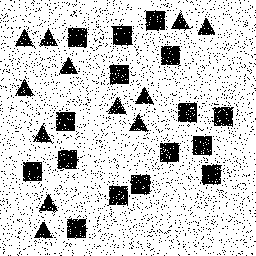
Squares: 16
Triangles: 12
Stars: 0
Total shapes: 28